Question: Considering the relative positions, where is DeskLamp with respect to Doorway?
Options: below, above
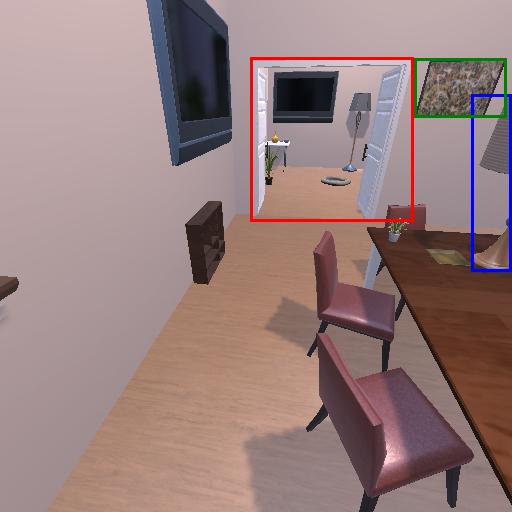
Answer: below